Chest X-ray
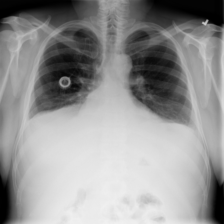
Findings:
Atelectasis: negative
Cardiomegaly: negative
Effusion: negative
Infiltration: negative
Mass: negative
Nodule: negative
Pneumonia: negative
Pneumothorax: negative
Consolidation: negative
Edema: negative
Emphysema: negative
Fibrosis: negative
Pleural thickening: negative
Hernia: negative